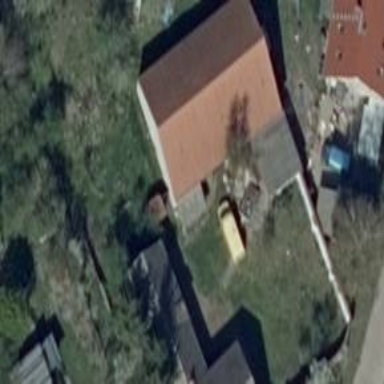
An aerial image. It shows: Barn.